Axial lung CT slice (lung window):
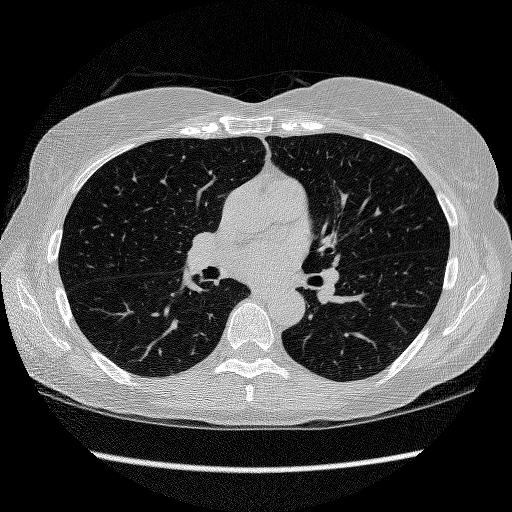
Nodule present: no